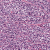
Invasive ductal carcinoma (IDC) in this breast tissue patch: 1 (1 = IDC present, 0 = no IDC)